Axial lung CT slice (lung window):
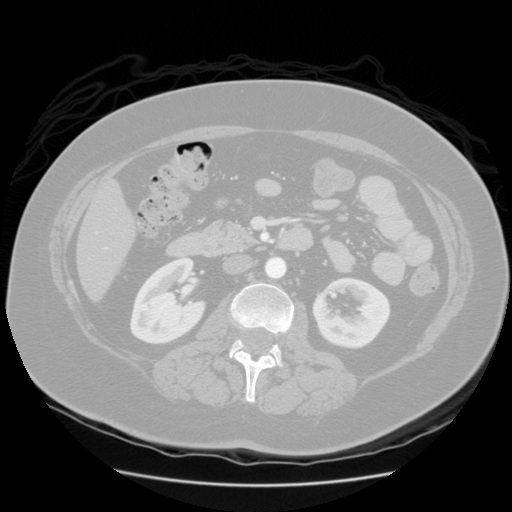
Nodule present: no